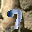
Label: 7